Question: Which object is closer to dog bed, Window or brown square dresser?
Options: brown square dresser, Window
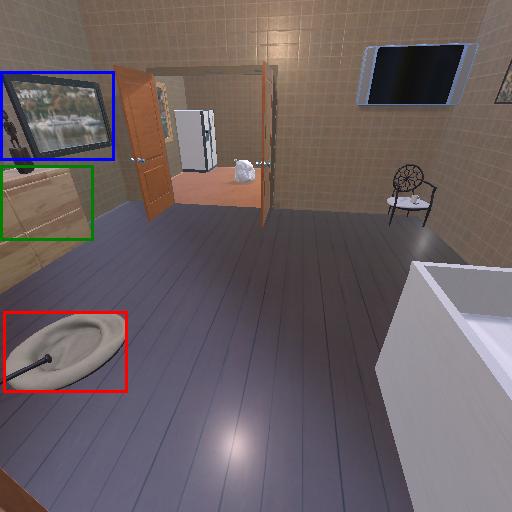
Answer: brown square dresser